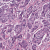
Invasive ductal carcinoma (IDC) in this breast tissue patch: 1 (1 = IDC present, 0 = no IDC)